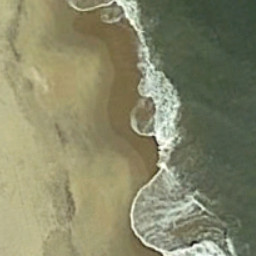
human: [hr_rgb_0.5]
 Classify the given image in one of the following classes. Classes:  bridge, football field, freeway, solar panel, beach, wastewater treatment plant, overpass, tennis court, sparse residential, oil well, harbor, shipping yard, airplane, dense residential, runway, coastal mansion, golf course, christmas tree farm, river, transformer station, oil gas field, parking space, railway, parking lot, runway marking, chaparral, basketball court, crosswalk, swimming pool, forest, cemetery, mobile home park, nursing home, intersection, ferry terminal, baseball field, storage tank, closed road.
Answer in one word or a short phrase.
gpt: beach